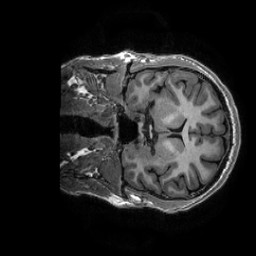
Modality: T1w
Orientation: coronal
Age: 26
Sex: male
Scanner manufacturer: ge
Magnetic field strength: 3 T
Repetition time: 0.0073 s
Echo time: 0.003 s